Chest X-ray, PA view. Patient: 55 years old, sex F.
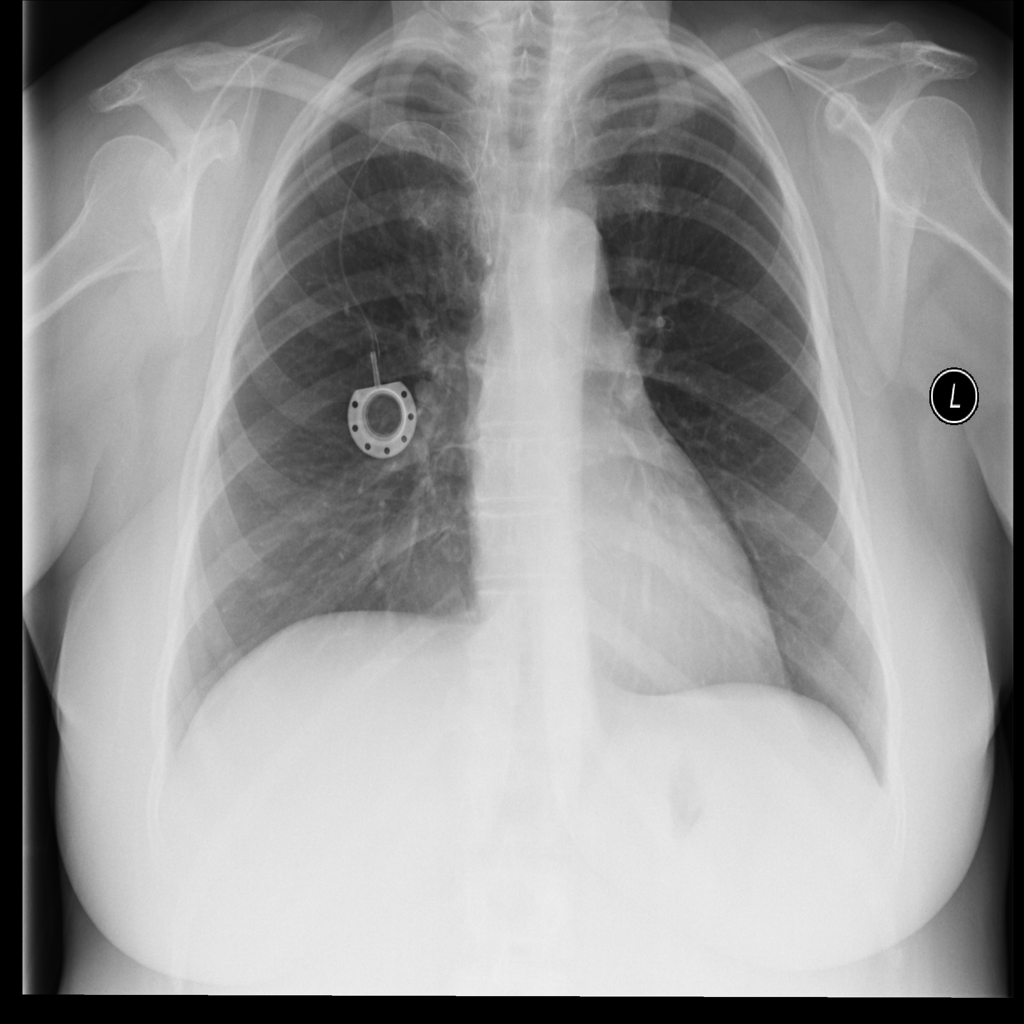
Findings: Infiltration